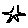
Label: star